Field crop: tomato
Growth stage: 2
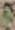
Species: solanum